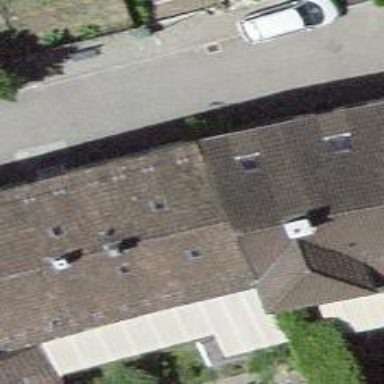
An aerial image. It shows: Residential building.